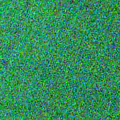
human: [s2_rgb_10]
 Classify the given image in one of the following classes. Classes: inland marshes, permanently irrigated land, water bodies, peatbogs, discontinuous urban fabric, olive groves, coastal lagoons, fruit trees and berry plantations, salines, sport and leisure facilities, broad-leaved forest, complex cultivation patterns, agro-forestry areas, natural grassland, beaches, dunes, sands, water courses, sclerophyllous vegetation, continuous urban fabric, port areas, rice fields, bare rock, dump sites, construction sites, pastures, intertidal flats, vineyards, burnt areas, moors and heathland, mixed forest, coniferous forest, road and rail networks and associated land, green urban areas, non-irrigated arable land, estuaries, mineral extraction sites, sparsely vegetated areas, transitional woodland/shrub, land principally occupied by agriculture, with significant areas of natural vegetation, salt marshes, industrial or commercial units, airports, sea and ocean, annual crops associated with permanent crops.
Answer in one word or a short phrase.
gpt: sea and ocean